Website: apple
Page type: orders-overview
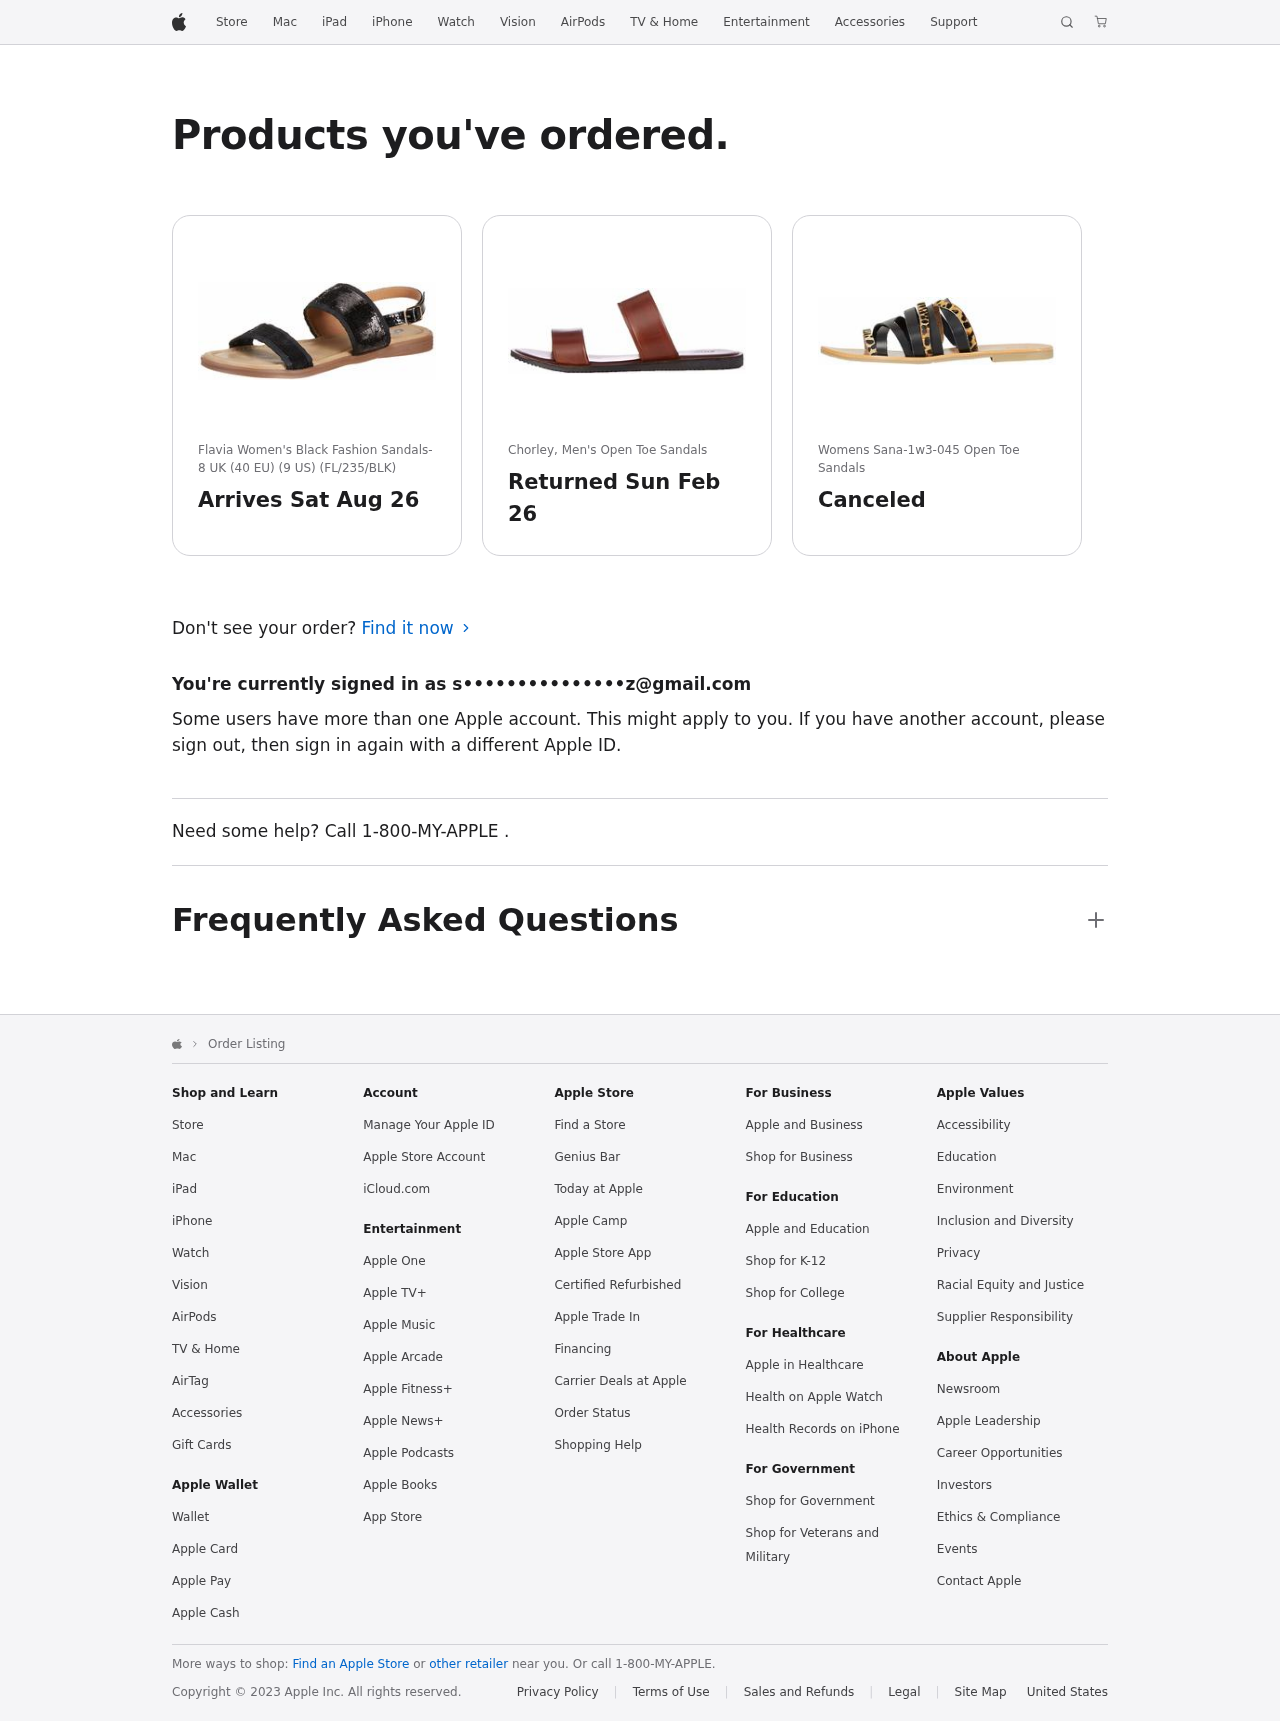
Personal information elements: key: PII_EMAIL
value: s•••••••••••••••z@gmail.com
Product elements: key: PRODUCT1_NAME
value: Flavia Women's Black Fashion Sandals-8 UK (40 EU) (9 US) (FL/235/BLK)
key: PRODUCT2_NAME
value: Chorley, Men's Open Toe Sandals
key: PRODUCT3_NAME
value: Womens Sana-1w3-045 Open Toe Sandals
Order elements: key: ORDER_DELIVERY_DATE
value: Sat Aug 26
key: ORDER_RETURN_BY_DATE
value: Sun Feb 26